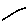
Label: line